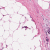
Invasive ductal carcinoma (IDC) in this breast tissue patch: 1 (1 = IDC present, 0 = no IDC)